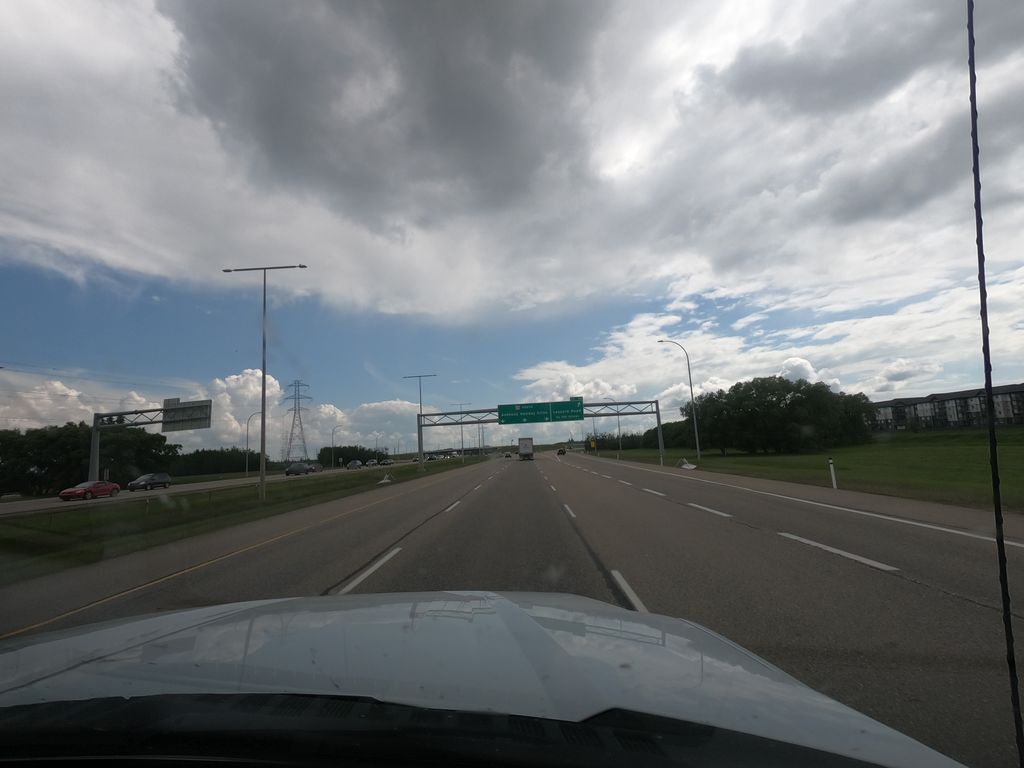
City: edmonton